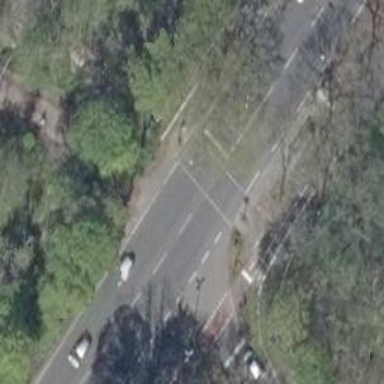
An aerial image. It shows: Asphalt footway with crossing controlled by traffic signals.